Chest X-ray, PA view. Patient: 45 years old, sex M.
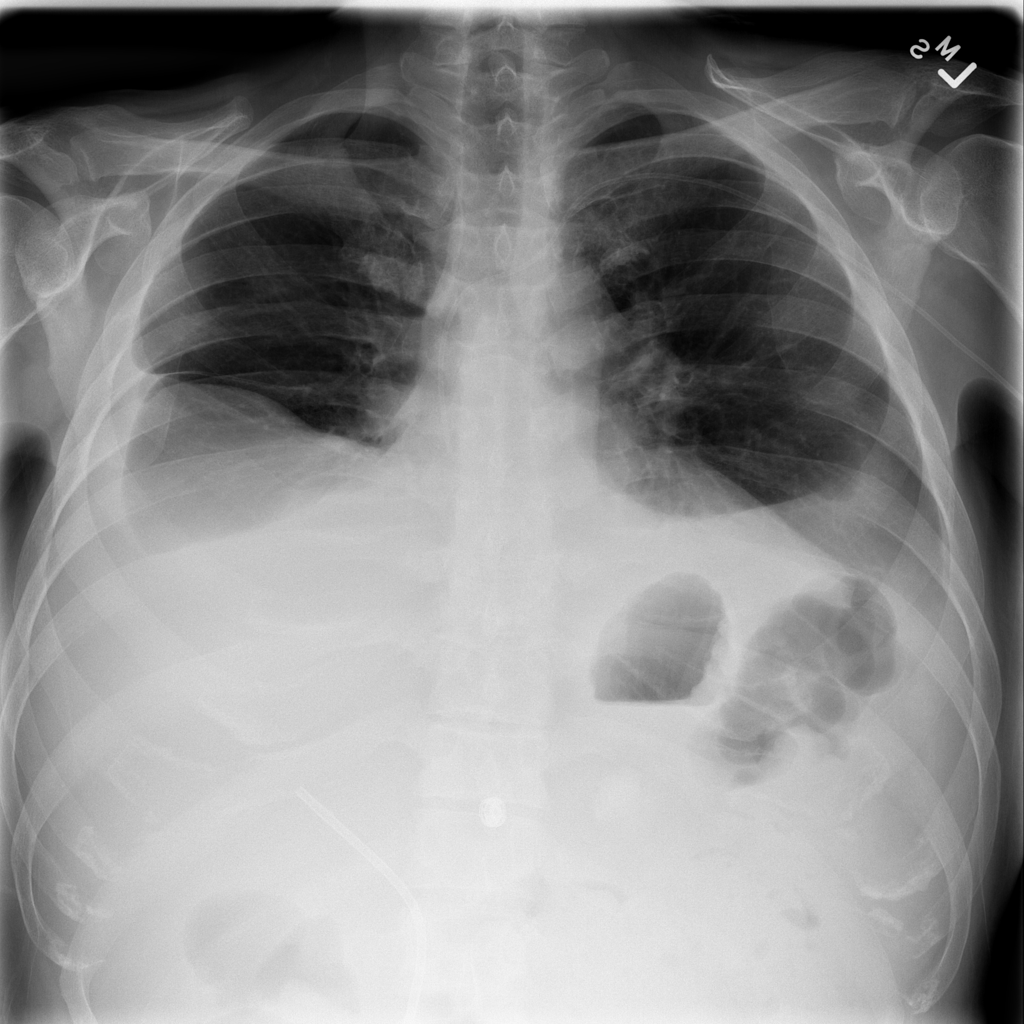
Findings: Effusion